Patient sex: M
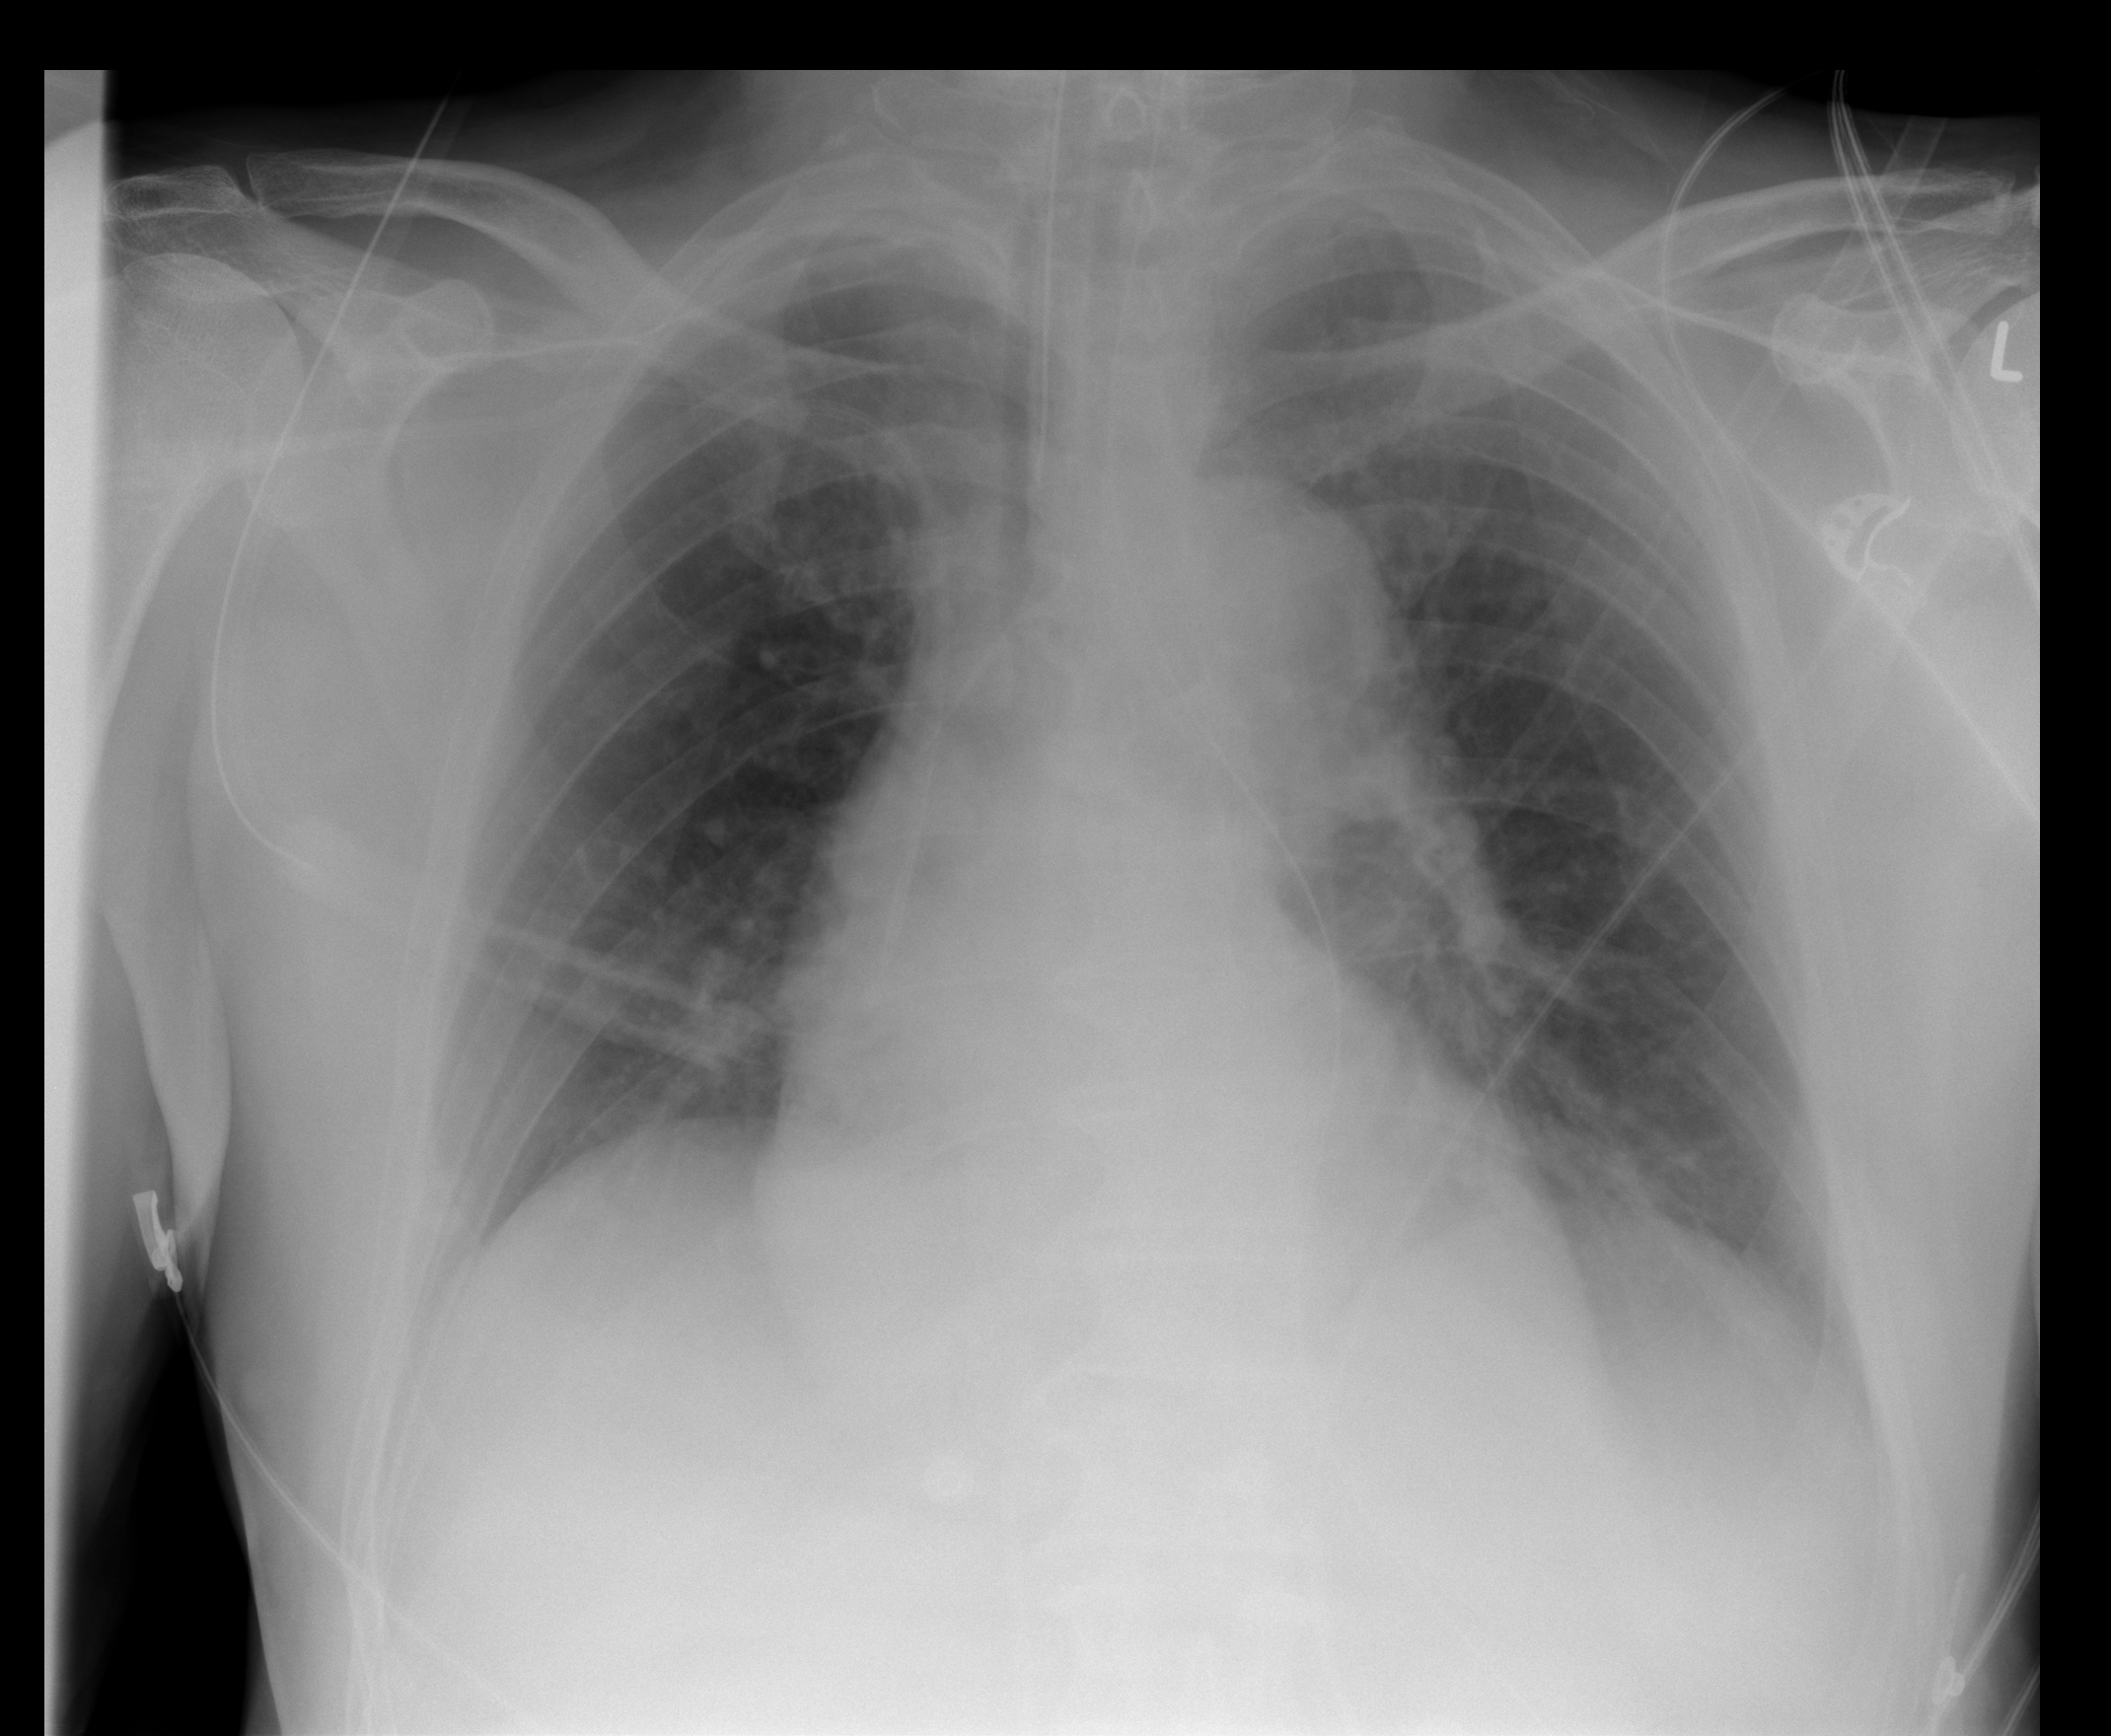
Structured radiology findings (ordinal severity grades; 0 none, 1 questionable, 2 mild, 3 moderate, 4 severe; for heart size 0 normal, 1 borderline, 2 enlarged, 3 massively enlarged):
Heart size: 2
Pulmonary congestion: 0
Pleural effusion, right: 0
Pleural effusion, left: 0
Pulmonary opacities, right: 0
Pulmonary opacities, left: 0
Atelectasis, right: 0
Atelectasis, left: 2